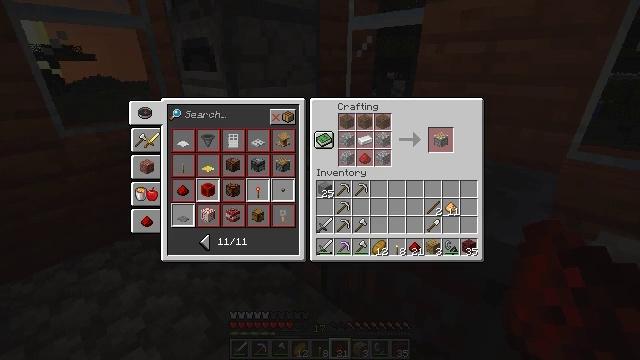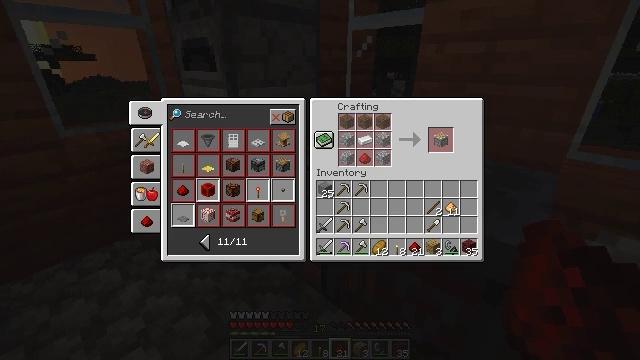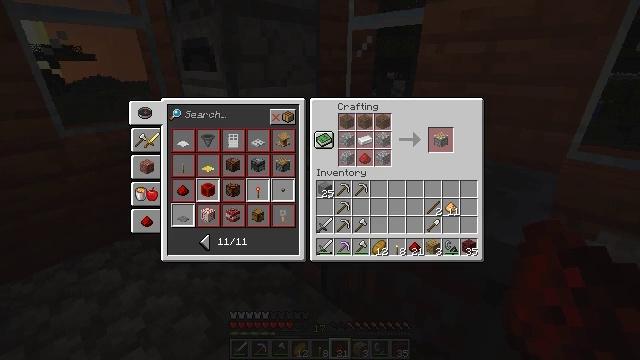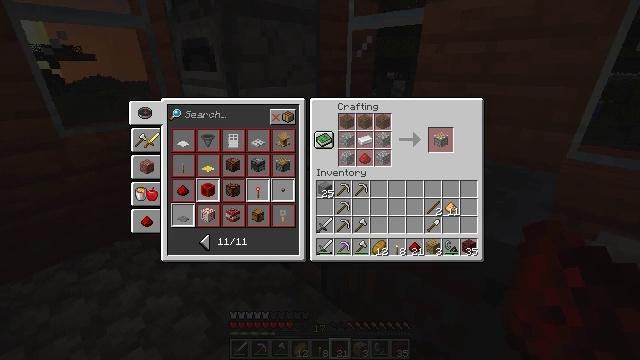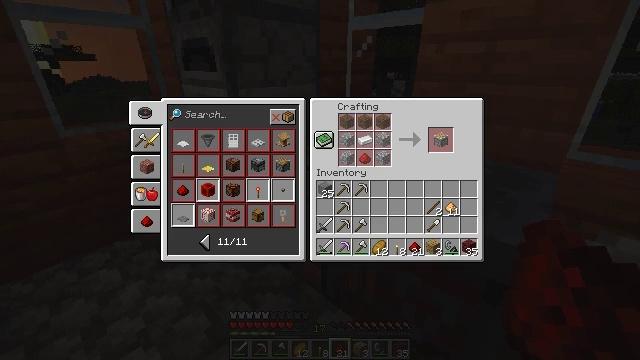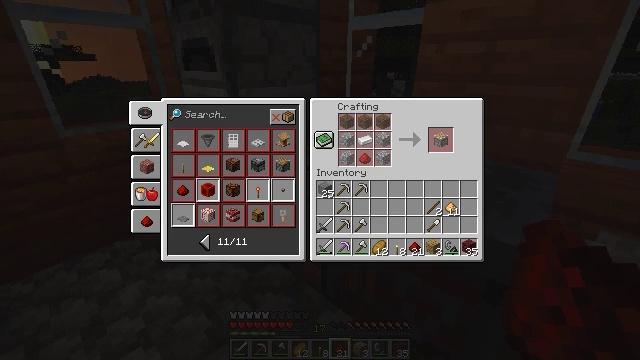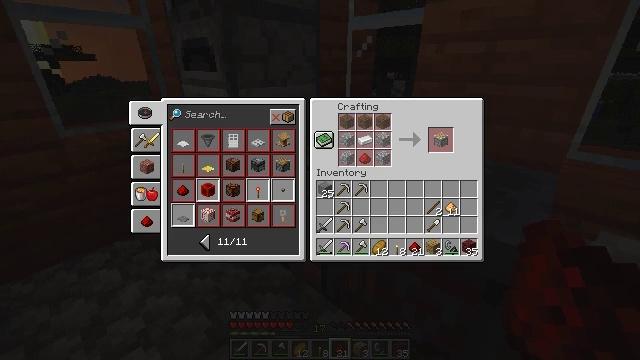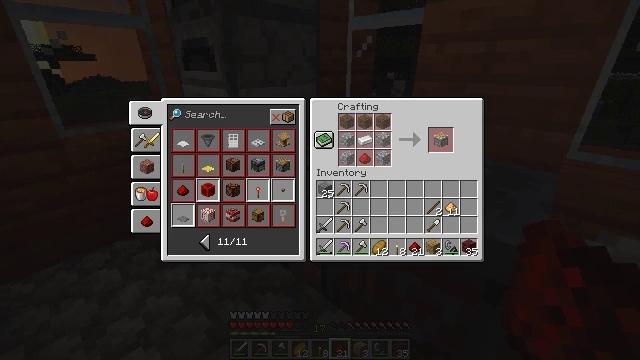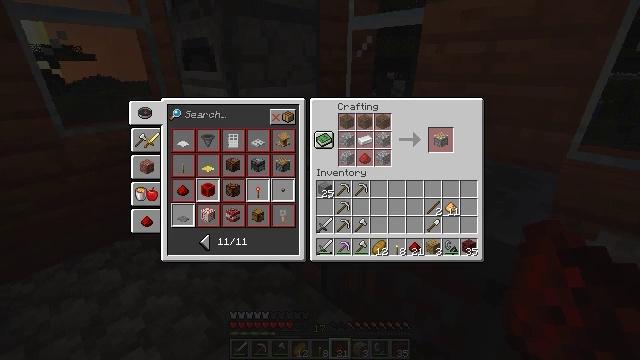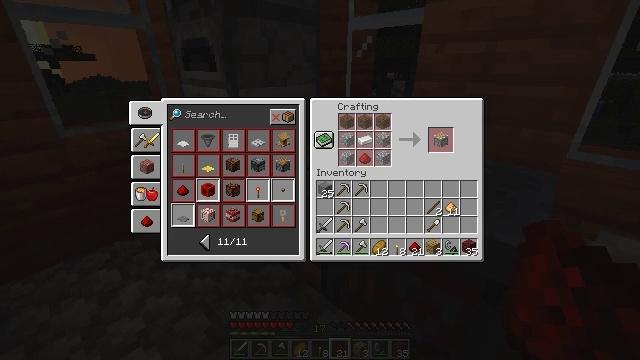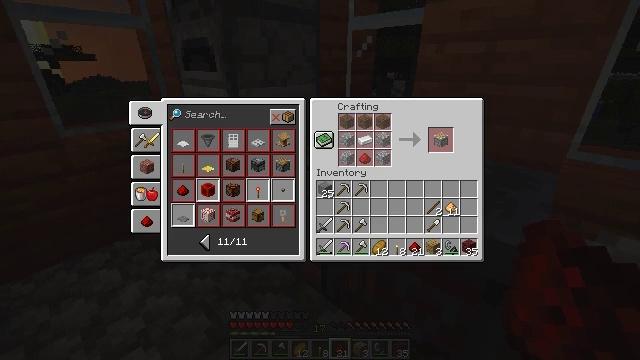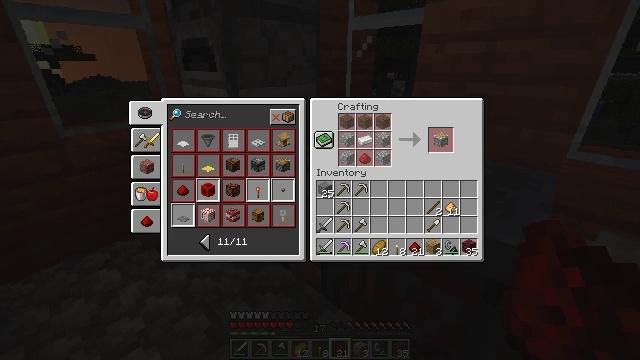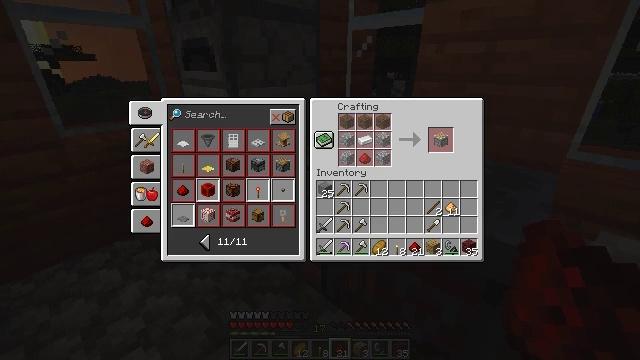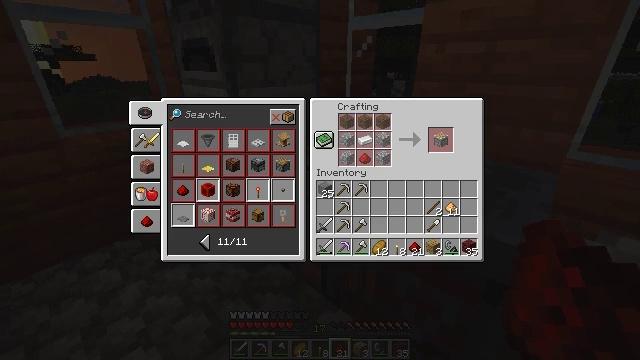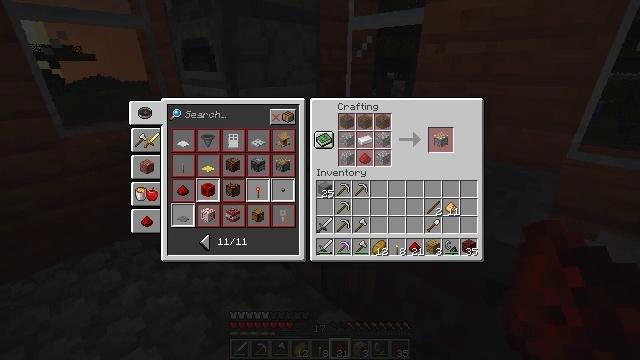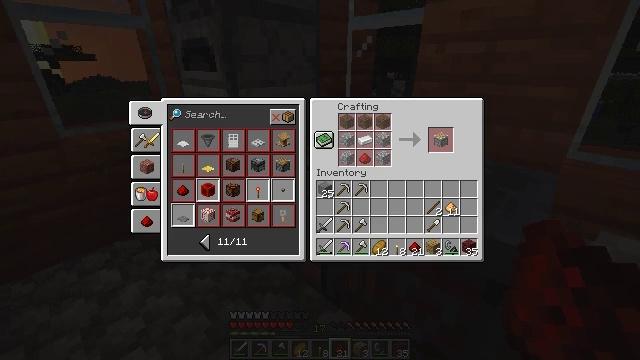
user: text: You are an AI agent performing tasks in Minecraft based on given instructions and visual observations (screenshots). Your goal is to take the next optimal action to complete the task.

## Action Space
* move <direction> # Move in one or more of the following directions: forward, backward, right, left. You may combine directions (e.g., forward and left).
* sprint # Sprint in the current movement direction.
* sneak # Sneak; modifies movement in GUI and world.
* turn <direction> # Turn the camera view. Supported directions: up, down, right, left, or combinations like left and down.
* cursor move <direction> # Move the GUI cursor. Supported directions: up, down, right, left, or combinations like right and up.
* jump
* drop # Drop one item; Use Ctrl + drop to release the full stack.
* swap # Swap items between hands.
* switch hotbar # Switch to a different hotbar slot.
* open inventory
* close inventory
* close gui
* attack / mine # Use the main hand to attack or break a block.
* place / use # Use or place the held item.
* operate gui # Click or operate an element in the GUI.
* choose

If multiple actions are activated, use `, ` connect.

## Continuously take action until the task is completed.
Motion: motion action
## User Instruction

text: Remove an iron sword from the inventory.
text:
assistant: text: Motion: no_op
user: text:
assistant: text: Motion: no_op
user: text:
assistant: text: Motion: no_op
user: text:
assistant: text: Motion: no_op
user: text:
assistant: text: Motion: no_op
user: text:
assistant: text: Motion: no_op
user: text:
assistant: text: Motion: no_op
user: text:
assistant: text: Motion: no_op
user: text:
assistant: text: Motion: no_op
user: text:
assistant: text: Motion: no_op
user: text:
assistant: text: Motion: no_op
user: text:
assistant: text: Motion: no_op
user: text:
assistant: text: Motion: no_op
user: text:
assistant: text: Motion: no_op
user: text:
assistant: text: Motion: no_op
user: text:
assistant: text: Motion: no_op
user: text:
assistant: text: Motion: no_op
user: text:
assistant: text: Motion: no_op
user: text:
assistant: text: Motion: no_op
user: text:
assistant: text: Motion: no_op
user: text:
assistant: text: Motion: no_op
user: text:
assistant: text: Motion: no_op
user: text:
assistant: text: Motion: no_op
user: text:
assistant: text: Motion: no_op
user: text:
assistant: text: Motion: no_op
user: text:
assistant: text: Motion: no_op
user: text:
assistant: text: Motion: no_op
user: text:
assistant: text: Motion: no_op
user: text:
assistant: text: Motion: no_op
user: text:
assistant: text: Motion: no_op